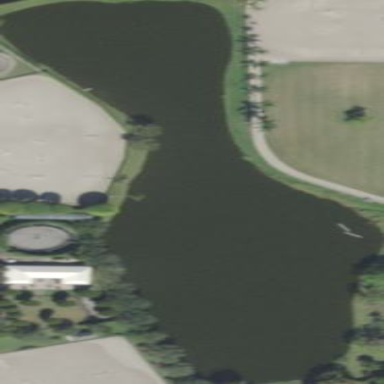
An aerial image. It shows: Serene pond surrounded by nature.